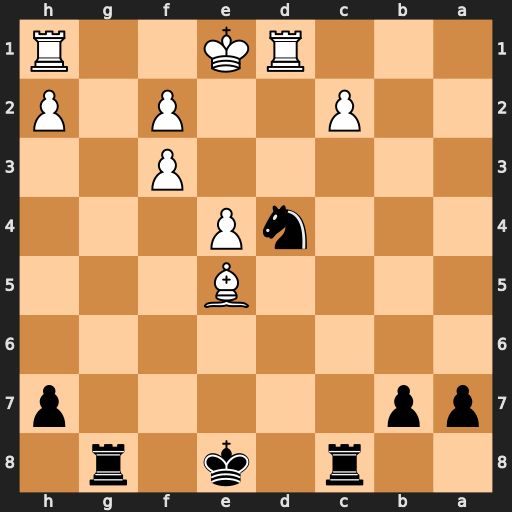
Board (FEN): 2r1k1r1/pp5p/8/4B3/3nP3/5P2/2P2P1P/3RK2R
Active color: b
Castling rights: K
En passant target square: -
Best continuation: Nxf3+ Ke2 Nxe5